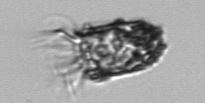
Label: Tintinnopsis